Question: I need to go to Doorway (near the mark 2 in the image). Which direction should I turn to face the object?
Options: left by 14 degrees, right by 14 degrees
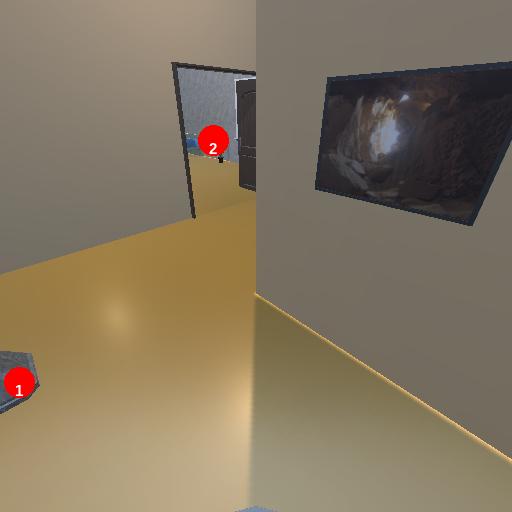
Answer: left by 14 degrees